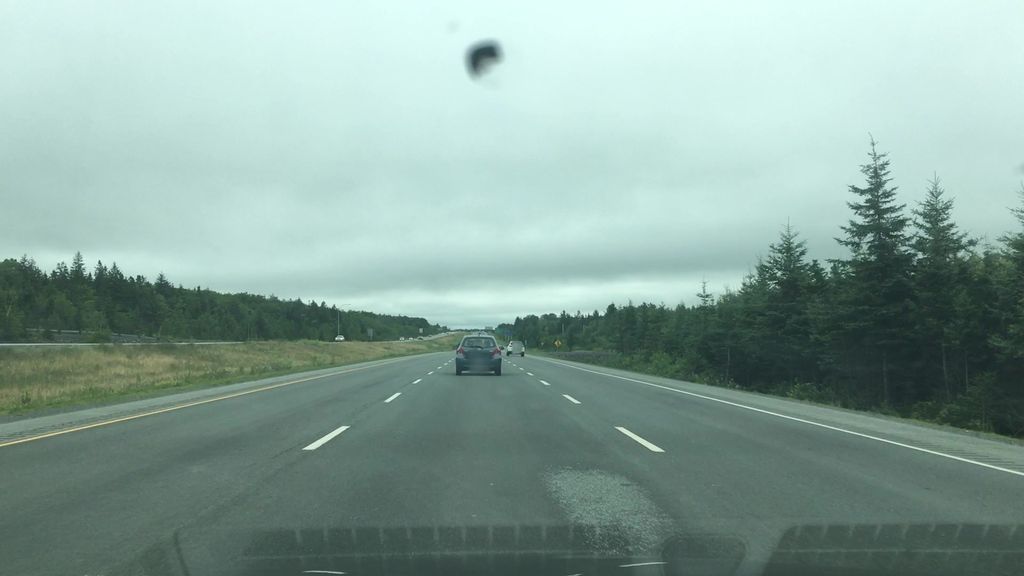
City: halifax